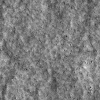
Atmospheric dust classification: not_dusty